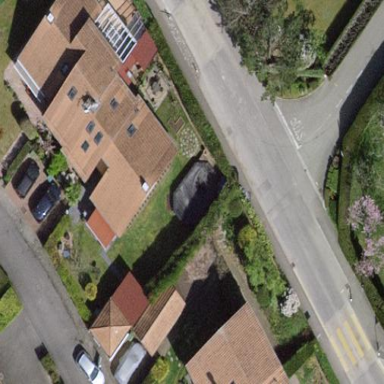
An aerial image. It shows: Garden enclosed by fence.